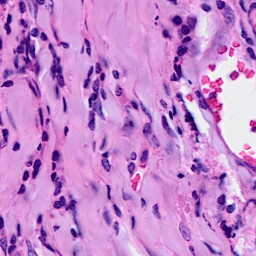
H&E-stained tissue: Breast